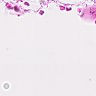
Metastatic tissue present: no